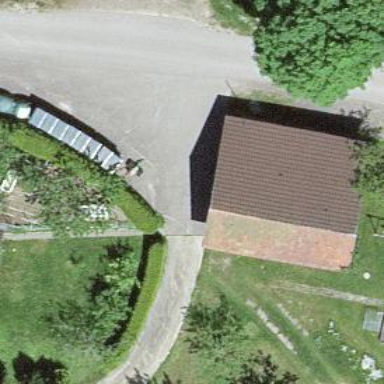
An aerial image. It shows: Farm.